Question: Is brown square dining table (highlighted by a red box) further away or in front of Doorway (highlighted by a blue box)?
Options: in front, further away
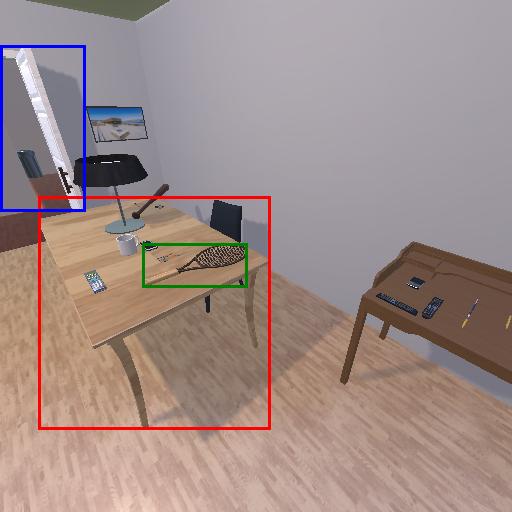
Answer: in front